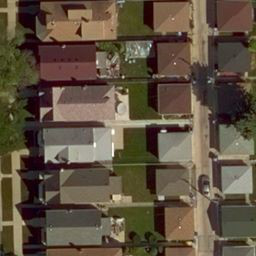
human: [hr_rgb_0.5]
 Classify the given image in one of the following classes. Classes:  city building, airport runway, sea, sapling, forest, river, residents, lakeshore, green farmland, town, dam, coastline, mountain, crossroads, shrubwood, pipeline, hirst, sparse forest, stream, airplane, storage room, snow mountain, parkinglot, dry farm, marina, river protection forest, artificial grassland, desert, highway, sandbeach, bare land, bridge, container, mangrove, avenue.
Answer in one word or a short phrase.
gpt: residents